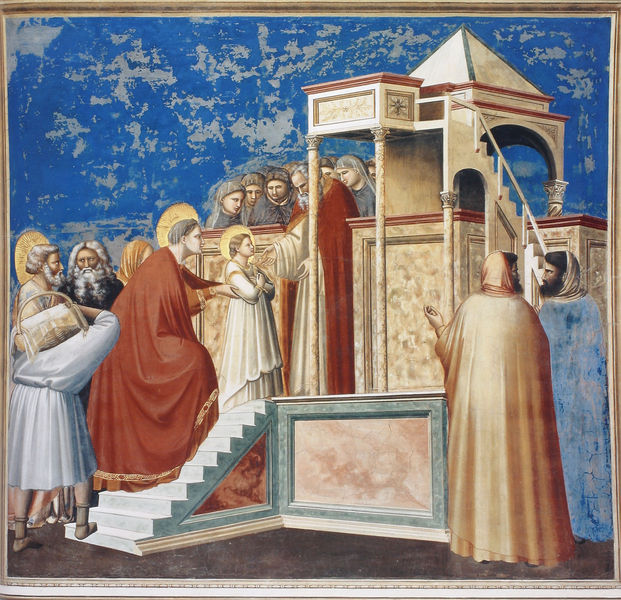
Titel: Arenakapelle / Scrovegni-Kapelle
Künstler: Giotto di Bondone
Standort: Padua, Arenakapelle (EU - I - Venetien)
Schlagwörter: blau, himmel, mann, umhang, frauen, menschen, mädchen, frau, marmor, männer, säule, säulen, weiss, dach, gebäude, rot, bart, bibel, falten, vollbart, kirche, gewand, gold, kutte, mantel, kind, perspektive, zuschauer, treppe, treppen, bischof, spitz, korb, stufe, stufen, junge, palast, kiste, beten, heiligenschein, jesus, mittelalter, priester, segen, segnen, segnung, empfang, franziskus, baldachin, heiliger, tempel, heilige, fresko, pyramide, jünger, maria, wandbild, steigen, tempelgang, rat, giotto, glorien, heilkigenschein